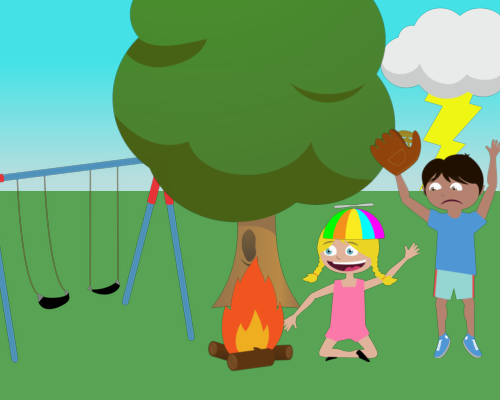
 A rounded tree is in the center. To the right, a cloud with a yellow lightning bolt ending at the horizon. To the left, a swing set with two swings, tilted about 20 degrees. In front of the tree, a girl with blonde braids, wearing a rainbow-colored pink dress, sitting cross-legged, waving with a big smile. A worried boy with a baseball glove is looking at a fire, hands above his head.